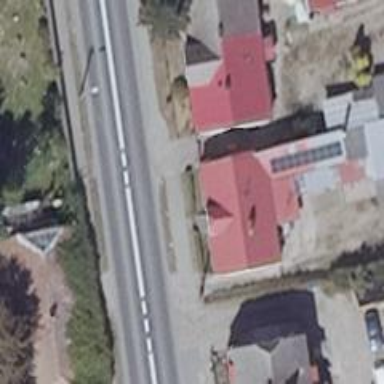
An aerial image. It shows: Clinic.